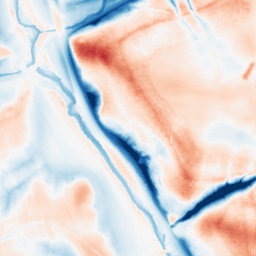
Category: edge_preserving
Decomposition family: guided
Decomposition parameters: radius: 16
eps: 1
Upsampling method: fft_zeropad
Upsampling parameters: scale: 4
Upsampling scale: 4